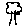
Label: tree